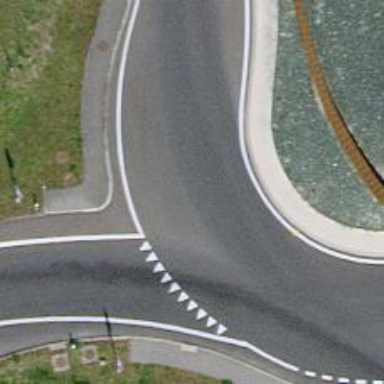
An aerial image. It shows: Roundabout at tertiary road junction.